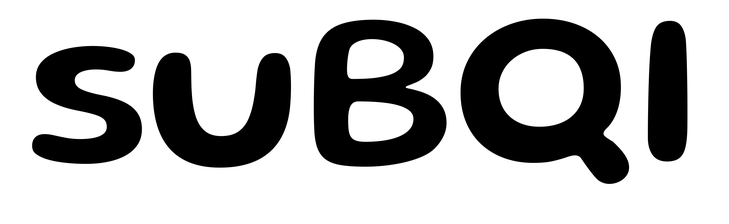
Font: Gluten_Medium